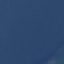
Land use / land cover: SeaLake